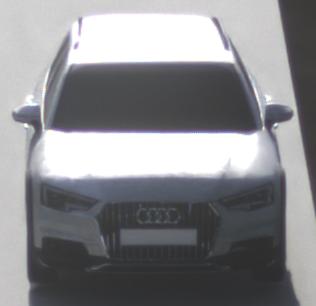
Make: Audi
Model: A4 Allroad 45 TFSI
Detailed model: A4 (B9) allroad
Model produced from: 2019/02
Model produced until: 2019/05
Doors: 5
Color: white
Road condition: dry road
Daytime: morning or afternoon
Contrast: low contrast